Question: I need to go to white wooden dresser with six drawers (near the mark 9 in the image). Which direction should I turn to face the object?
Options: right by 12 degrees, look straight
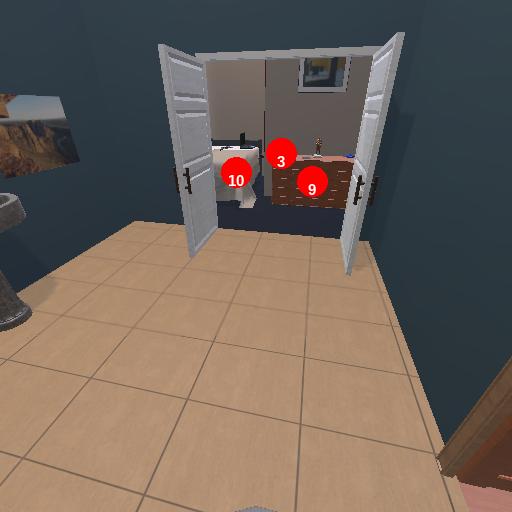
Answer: right by 12 degrees